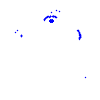
Particle: kaon